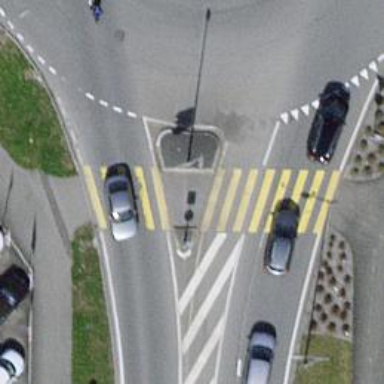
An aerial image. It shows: Uncontrolled zebra crossing on the road.